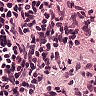
Metastatic tissue present: no